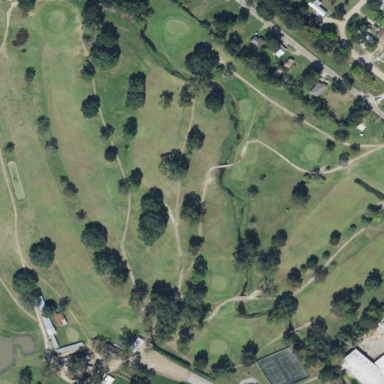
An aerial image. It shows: Golf course surrounded by greenery.